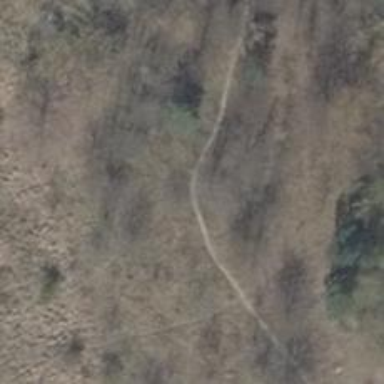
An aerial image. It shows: Sandy path.